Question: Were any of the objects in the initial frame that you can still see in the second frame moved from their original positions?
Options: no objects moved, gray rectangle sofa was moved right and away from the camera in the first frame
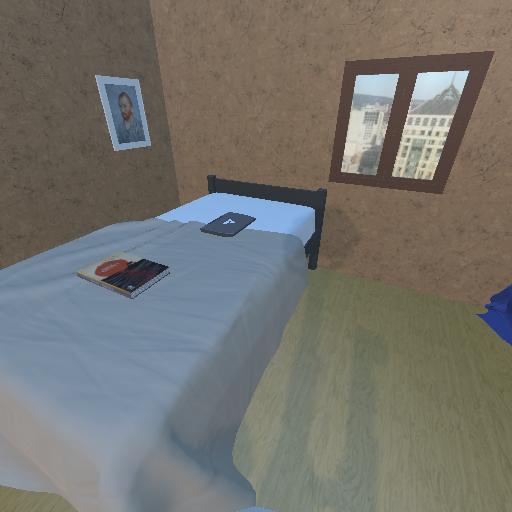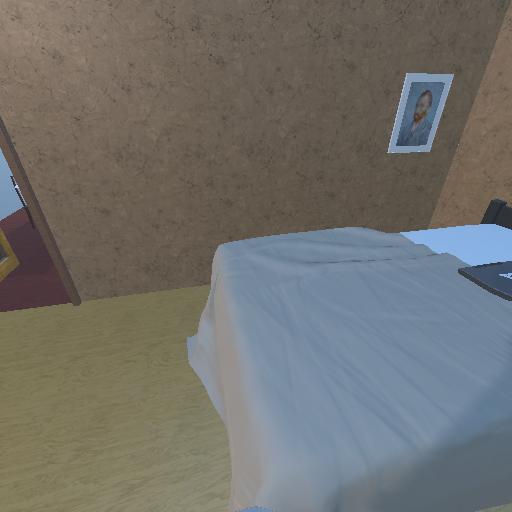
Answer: no objects moved